Question: I want to show Display Action labes in single row instead of combobox in grid on admin side magento .My code for combobox is
'''
$this->addColumn('action',
array(
'header' => Mage::helper('mymodule')->__('Action'),
'width' => '100',
'type' => 'action',
'getter' => 'getId',
'actions' => array(
array(
'caption' => Mage::helper('mymodule')->__('Edit'),
'url' => array('base'=> '*/*/edit'),
'field' => 'id'
),
array(
'caption' => Mage::helper('mymodule')->__('Delete'),
'url' => array('base'=> '*/*/delete'),
'confirm' => Mage::helper('mymodule')->__('Are you sure?'),
'field' => 'id'
),
array(
'caption' => Mage::helper('mymodule')->__('View'),
'url' => array('base'=> '*/*/view'),
'field' => 'id'
)
),
'filter' => false,
'sortable' => false,
'index' => 'stores',
'is_system' => true,
));
'''
See image for combobox style.
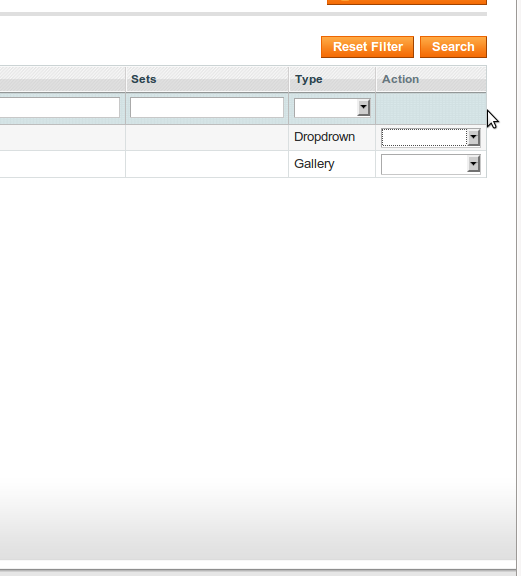
Answer: Checkout this code
'''
$this->addColumn('actions', array(
'header' => Mage::helper('adminnotification')->__('Actions'),
'width' => '250px',
'sortable' => false,
'renderer' => 'adminhtml/notification_grid_renderer_actions',
));
'''
under class 'Mage_Adminhtml_Block_Notification_Grid'
and also see the class 'Mage_Adminhtml_Block_Notification_Grid_Renderer_Actions'
If you have still any problem let me know.